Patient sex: F
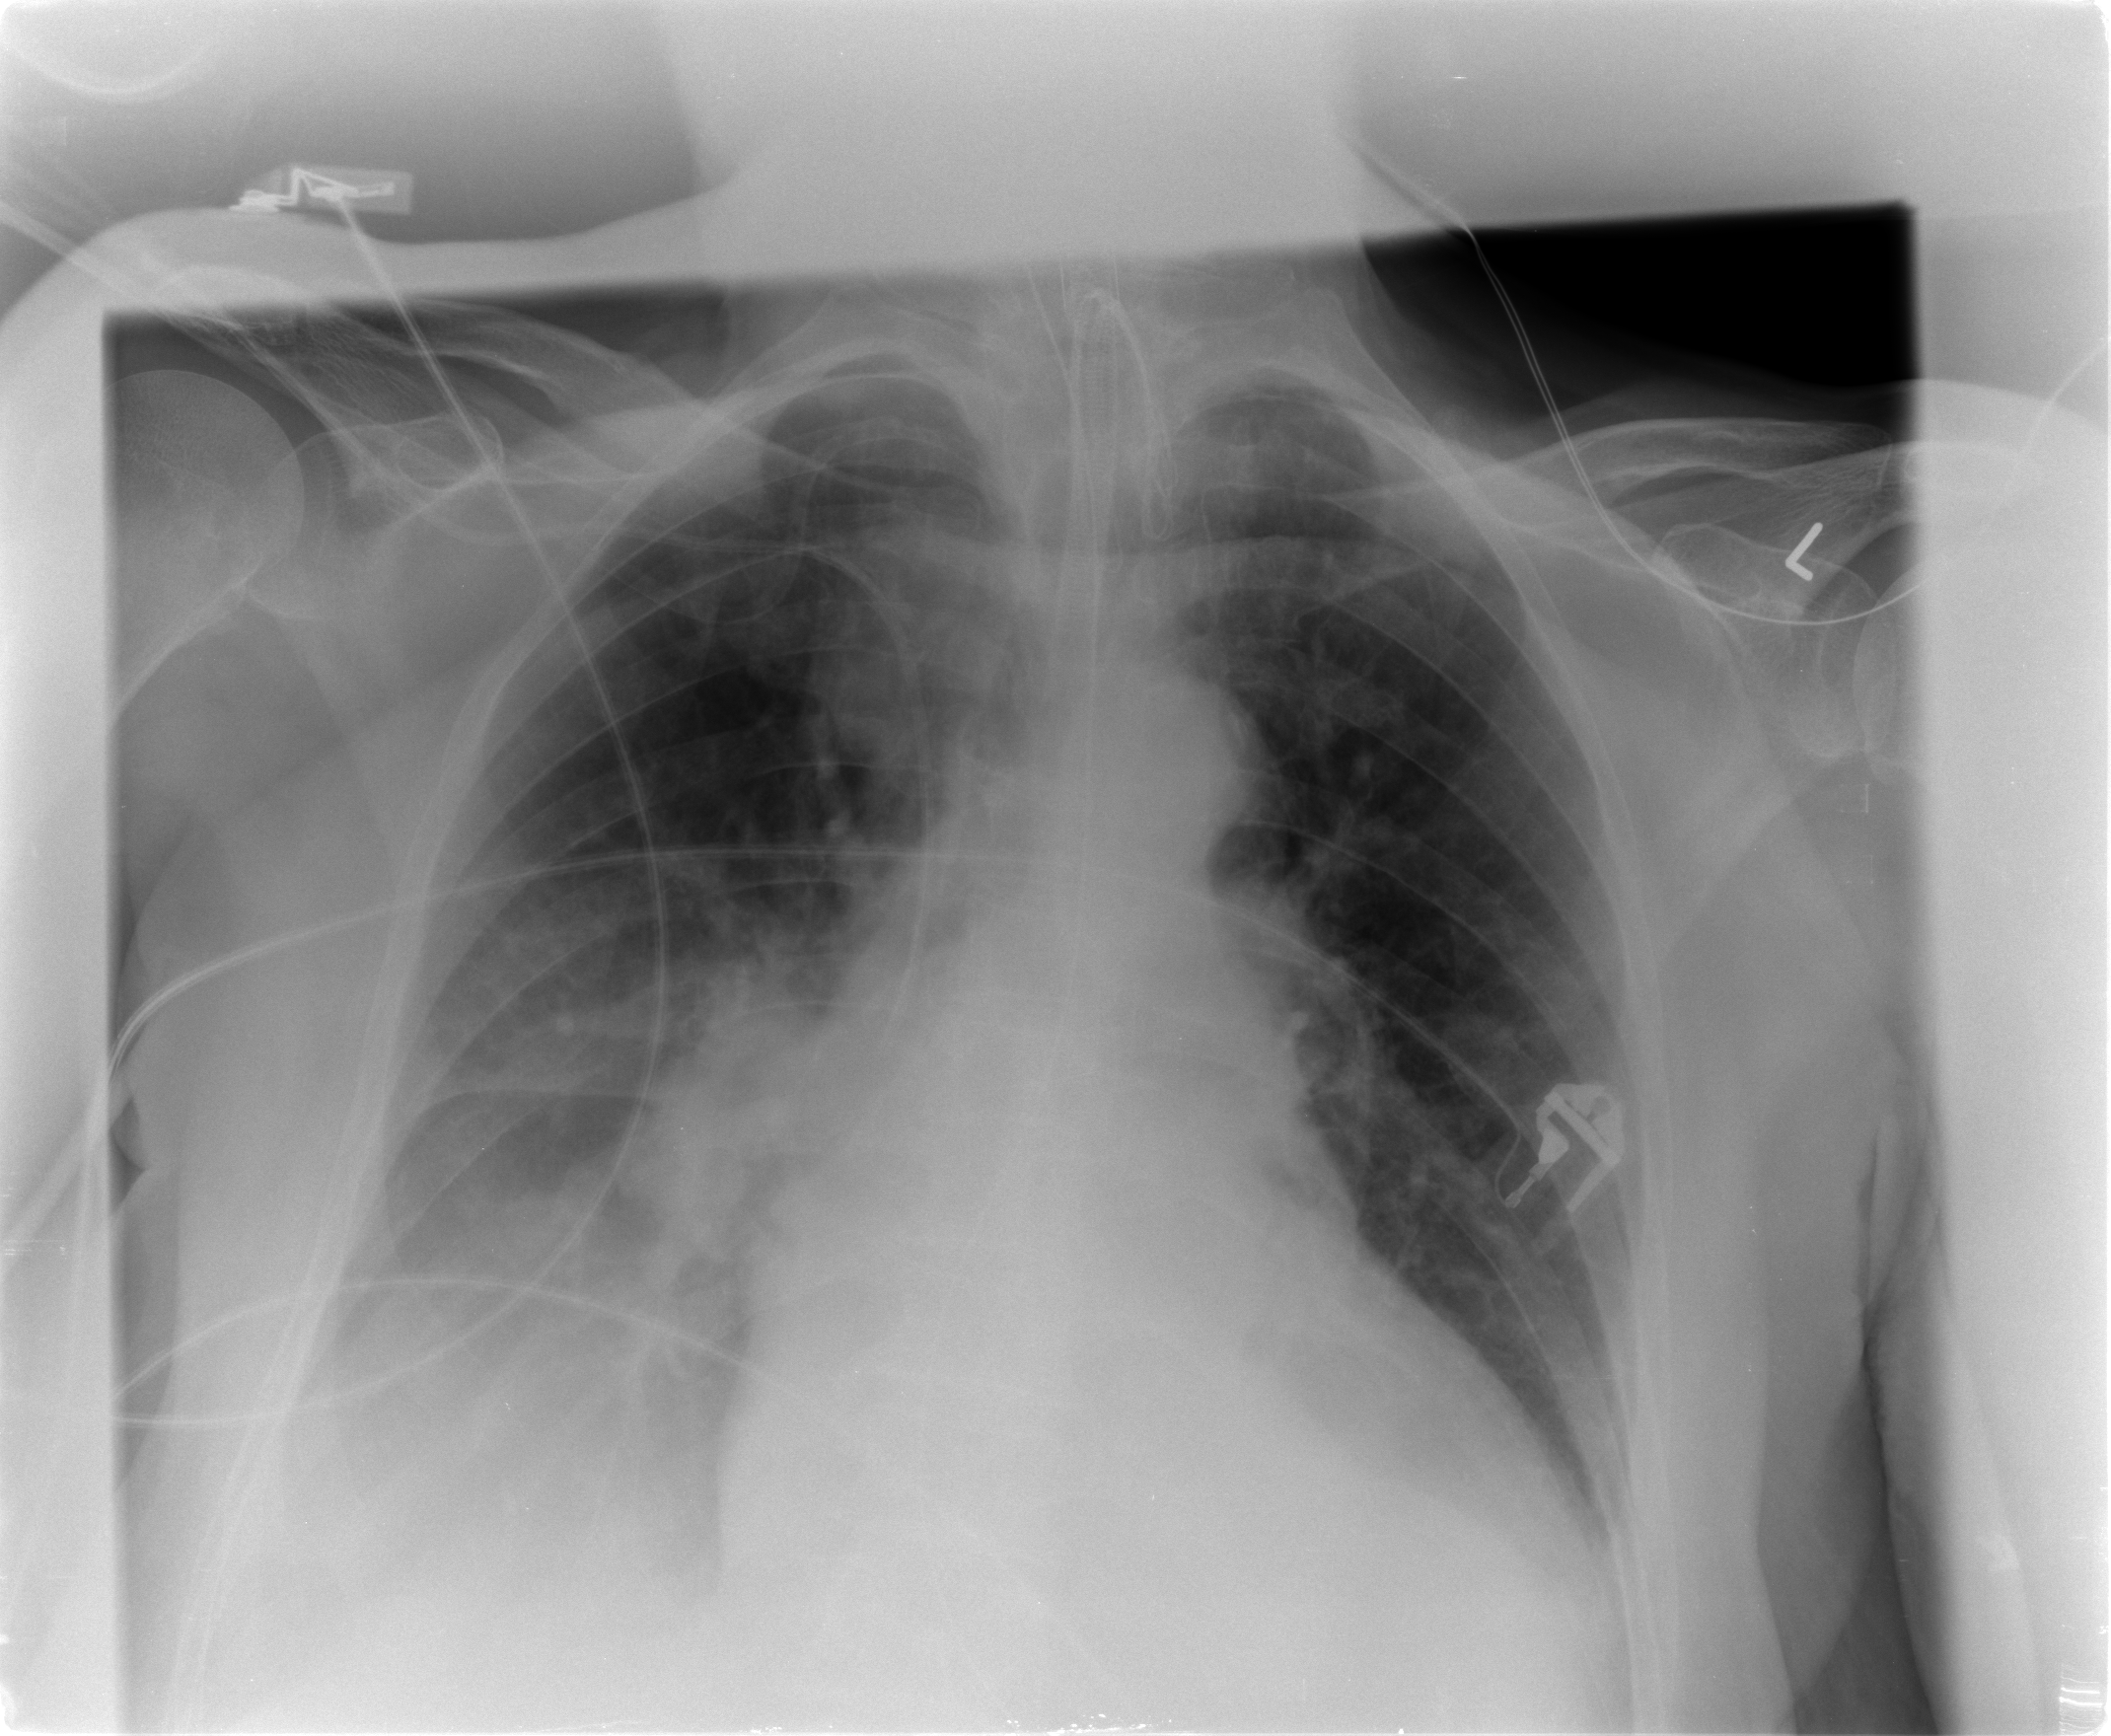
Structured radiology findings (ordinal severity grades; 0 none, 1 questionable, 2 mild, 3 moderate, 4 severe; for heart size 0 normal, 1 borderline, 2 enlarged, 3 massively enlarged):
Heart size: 2
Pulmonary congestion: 2
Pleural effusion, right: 2
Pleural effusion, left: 0
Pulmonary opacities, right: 2
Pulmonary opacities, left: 0
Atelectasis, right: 2
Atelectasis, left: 0